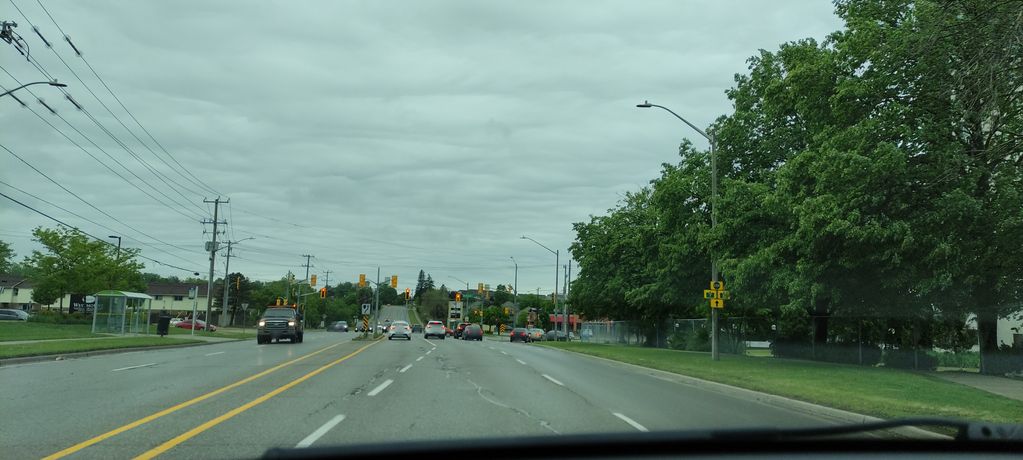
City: kitchener-waterloo